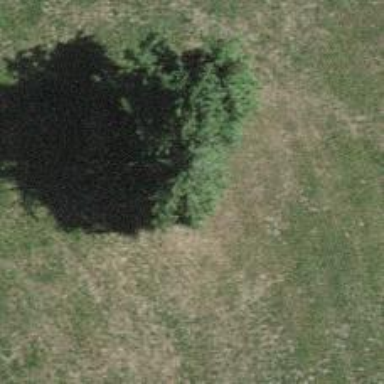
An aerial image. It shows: Single tag "natural: tree."